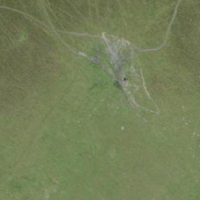
EUNIS habitat code: 23
Species observed at this site:
Calluna vulgaris